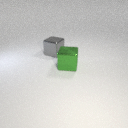
large green metal cube to the right of large gray metal cube